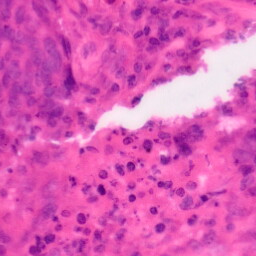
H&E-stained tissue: Colon